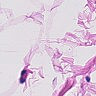
Metastatic tissue present: no